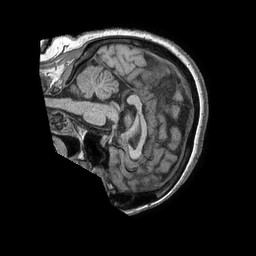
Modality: T1w
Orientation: sagittal
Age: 38
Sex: female
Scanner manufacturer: philips
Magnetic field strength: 1.5 T
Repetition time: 0.007774 s
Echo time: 0.003548 s